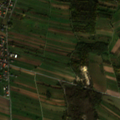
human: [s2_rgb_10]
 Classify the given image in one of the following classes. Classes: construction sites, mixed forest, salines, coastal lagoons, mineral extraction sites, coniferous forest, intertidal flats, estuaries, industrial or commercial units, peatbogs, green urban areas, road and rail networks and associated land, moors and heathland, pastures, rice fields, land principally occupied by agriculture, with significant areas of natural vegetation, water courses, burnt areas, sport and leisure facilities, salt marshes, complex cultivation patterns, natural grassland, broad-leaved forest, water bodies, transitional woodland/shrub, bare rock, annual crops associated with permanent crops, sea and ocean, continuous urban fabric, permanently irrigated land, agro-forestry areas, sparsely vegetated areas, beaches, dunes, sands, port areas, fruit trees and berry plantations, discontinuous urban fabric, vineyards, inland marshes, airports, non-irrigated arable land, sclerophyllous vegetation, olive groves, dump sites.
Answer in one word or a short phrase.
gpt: discontinuous urban fabric, non-irrigated arable land, vineyards, complex cultivation patterns, broad-leaved forest